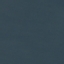
Label: SeaLake